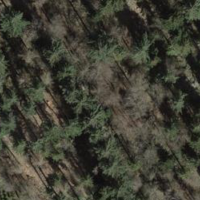
EUNIS habitat code: 44
Species observed at this site:
Campanula trachelium